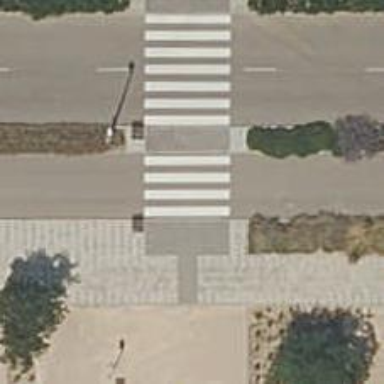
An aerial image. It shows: Uncontrolled crossing on the road.